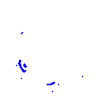
Particle: pion